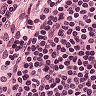
Metastatic tissue present: no